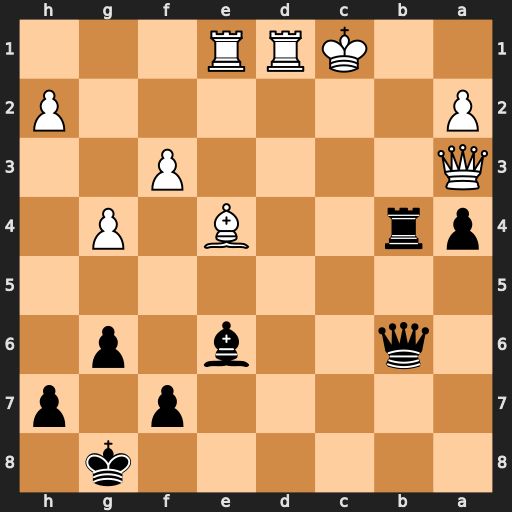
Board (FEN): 6k1/5p1p/1q2b1p1/8/pr2B1P1/Q4P2/P6P/2KRR3
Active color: b
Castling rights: -
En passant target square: -
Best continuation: Qc5+ Bc2 Rb1+ Kxb1 Qxa3